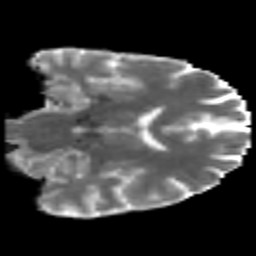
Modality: MD
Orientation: coronal
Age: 39
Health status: ill
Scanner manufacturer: philips
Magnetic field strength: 3 T
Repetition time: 9 s
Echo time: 0.127 s